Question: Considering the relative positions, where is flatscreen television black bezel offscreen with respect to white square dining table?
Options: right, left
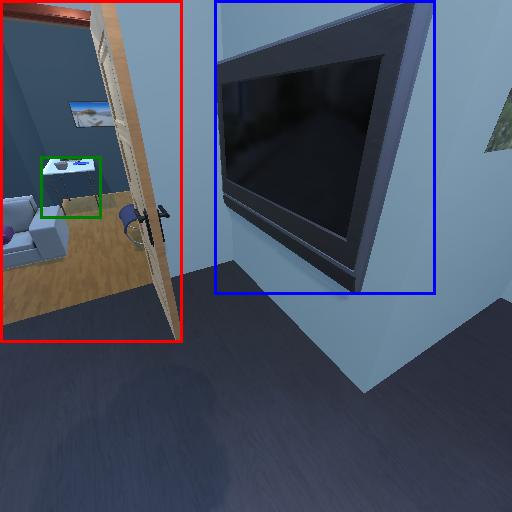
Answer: right